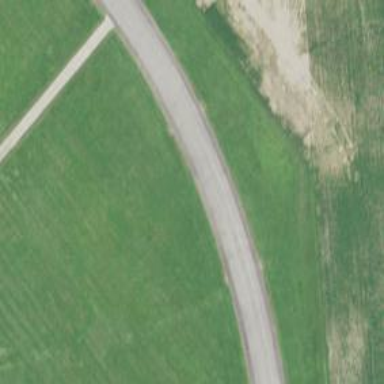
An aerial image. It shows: View of taxiway at the airport.